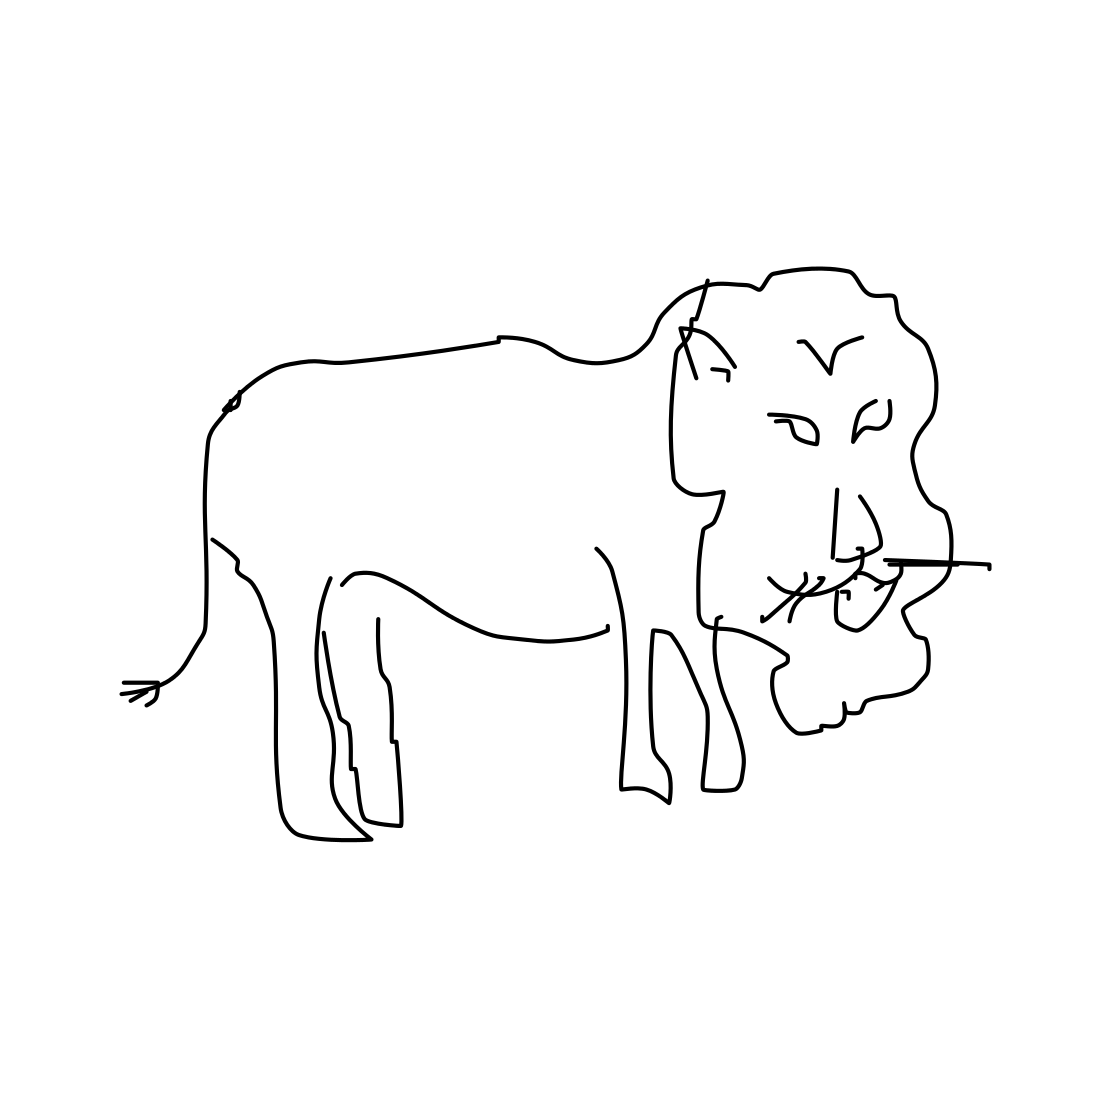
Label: lion